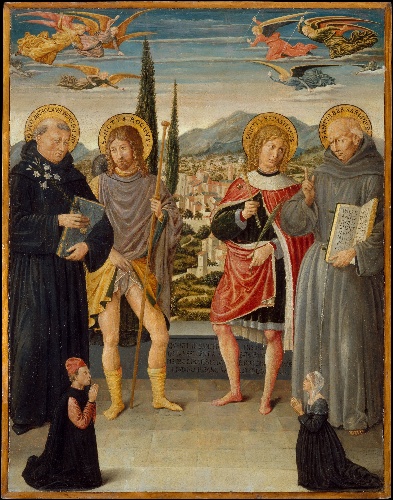
Title: Saints Nicholas of Tolentino, Roch, Sebastian, and Bernardino of Siena, with Kneeling Donors
Artist: Benozzo Gozzoli (Benozzo di Lese di Sandro)
Artist bio: Italian, Florence ca. 1420–1497 Pistoia
Date: 1481
Object type: Painting
Classification: Paintings
Medium: Tempera and gold on canvas, transferred from wood
Dimensions: Overall, with added strips, 31 x 24 3/8 in. (78.7 x 61.9 cm); painted surface 30 1/8 x 23 1/2 in. (76.5 x 59.7 cm)
Department: European Paintings
Credit line: Bequest of Harry G. Sperling, 1971
Accession year: 1976
Repository: Metropolitan Museum of Art, New York, NY
Tags: Saints|Towns|Men|Women|Angels